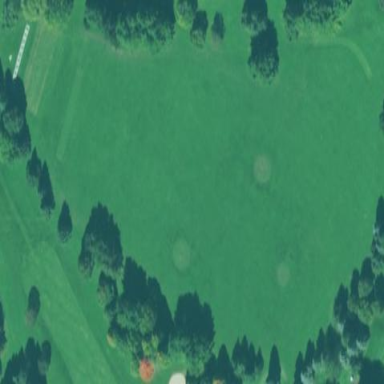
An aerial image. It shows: Grassy area designated for driving range golf.